Question: I'd like to implement my own semi-transparent scrollbar, that draws on top of the QListWidget instead of taking up permanent space in its viewport. I do not wish to use QML as my QListWidget and its dynamic content is already fully developed over 6 months now.
How can I achieve that. Stylesheets are useless for that purpose as they will not determine the positioning of the scrollbar. I'd like it to be on top of the QListWidget, not on its side, taking up its space.
I'm talking about something in the neighborhood of this:

Any hints as to how to do that will be appreciated.
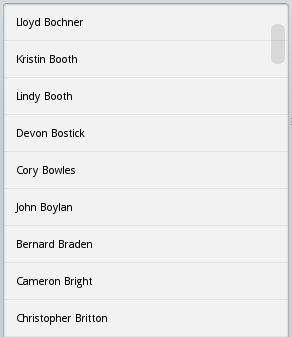
Answer: What you are trying to do is a perfect example of one thing that persistently annoys me about qt - if there is some graphical effect that Qt's designers haven't thought of, creating it on your own is a pain, constant fight against Qt, and usually ends with giving up anyway.
I suspect that you do it with small screens on your mind (cell phones? tablets?), so i guess there is no other way to solve this problem.
What I am trying here is hacky, but otherwise you would probably have to rewrite entire scrollbar yourself just to add those few missing details. My proposition is:
'''
#ifndef MYSCROLLBAR_H
#define MYSCROLLBAR_H
#include <QScrollBar>
class MyScrollBar : public QScrollBar
{
Q_OBJECT
public:
explicit MyScrollBar(QWidget *parent = 0);
protected:
void showEvent ( QShowEvent * event );
signals:
public slots:
void updateMask();
};
#endif // MYSCROLLBAR_H
'''
And in myscrollbar.cpp
'''
#include "myscrollbar.h"
#include <QPaintEvent>
#include <QRegion>
#include <QStyleOptionSlider>
MyScrollBar::MyScrollBar(QWidget *parent) :
QScrollBar(parent)
{
connect(this, SIGNAL(valueChanged(int)), this, SLOT(updateMask()));
}
void MyScrollBar::updateMask(){
QStyleOptionSlider opt;
initStyleOption(&opt);
QRegion r(style()->subControlRect(QStyle::CC_ScrollBar, &opt, QStyle::SC_ScrollBarSlider, this));
r+= style()->subControlRect(QStyle::CC_ScrollBar, &opt, QStyle::SC_ScrollBarAddLine, this);
r+= style()->subControlRect(QStyle::CC_ScrollBar, &opt, QStyle::SC_ScrollBarSubLine, this);
setMask(r);
}
void MyScrollBar::showEvent ( QShowEvent * event ){
QScrollBar::showEvent(event);
updateMask();
}
'''
Such scroller will be transparent (both visually and event-wise) in any of it's non-vital parts. It still creates some artifacts on widgets laying below it - I guess 'setMask()' was never supposed to be used like this. To mitigate it you can connect 'valueChanged()' signal to 'update()' slot of the viewport of your list widget. This worked nice on my toy-example, but if you embed custom widgets in your list it might become unbearable to cope with. It might also run you into performance problems in case of more complex applications - especially if you write for mobile platforms.
Alternatively you can just "fork" entire QScrollBar class and simply modify it's paintEvent to use less subControls than SC_All - with additional 'setAttribute(Qt::WA_OpaquePaintEvent, false);' in constructor it should provide visual transparency. Then you should also forward mouse events (if not hitting anything important) to your viewport of list widget (again, trouble with custom widgets in view).
Now what remains is writing your own layout class (or just manually positioning it) that will put both listview and scrollbar on one another in correct positions - QStackedLayout sounds nice, but it allows only one layer to be visible at any given time - clearly not what we are looking for.
Last step is switching off default scrollbars on view, and connecting signals/slots of the default (invisible) scrollbar to slots/signals of your scrollbar, to achieve effect of actual scrolling.
Shortly this will require a of coding to get done. Are you sure that such a simple effect is worth it?
** EDIT: **
I create a layout class for stacking widgets on top of one another - this question gave me motivation to do it finally ;)
'''
#ifndef STACKLAYOUT_H
#define STACKLAYOUT_H
#include <QLayout>
class StackLayout : public QLayout
{
Q_OBJECT
public:
StackLayout();
explicit StackLayout(QWidget *parent);
~StackLayout();
void addItem ( QLayoutItem * item );
int count () const;
Qt::Orientations expandingDirections () const;
bool hasHeightForWidth () const;
int heightForWidth ( int w ) const;
QLayoutItem * itemAt ( int index ) const;
bool isEmpty () const;
QSize maximumSize () const;
int minimumHeightForWidth ( int w ) const;
QSize minimumSize () const;
void setGeometry ( const QRect & r );
QSize sizeHint () const;
QLayoutItem * takeAt ( int index );
private:
QList<QLayoutItem *> itemList;
};
#endif // STACKLAYOUT_H
'''
And the stacklayout.cpp file:
'''
StackLayout::StackLayout()
:QLayout()
{}
StackLayout::StackLayout(QWidget *parent) :
QLayout(parent)
{
}
StackLayout::~StackLayout(){
QLayoutItem *item;
foreach (item, itemList){
delete item;
}
}
void StackLayout::addItem ( QLayoutItem * item ){
itemList.append(item);
}
int StackLayout::count () const{
return itemList.count();
}
Qt::Orientations StackLayout::expandingDirections () const{
Qt::Orientations result = 0;
QLayoutItem *item;
foreach (item, itemList){
result = result | item->expandingDirections();
}
return result;
}
bool StackLayout::hasHeightForWidth () const{
QLayoutItem *item;
foreach (item, itemList){
if (item->hasHeightForWidth())
return true;
}
return false;
}
int StackLayout::heightForWidth ( int w ) const{
int result = 0;
QLayoutItem *item;
foreach (item, itemList){
if (item->hasHeightForWidth())
result = qMax(result, item->heightForWidth(w));
}
return result;
}
QLayoutItem * StackLayout::itemAt ( int index ) const{
if (index<itemList.count())
return itemList[index];
return 0;
}
bool StackLayout::isEmpty () const{
QLayoutItem *item;
foreach (item, itemList){
if (!item->isEmpty())
return false;
}
return true;
}
QSize StackLayout::maximumSize () const{
QSize result=QLayout::maximumSize();
QLayoutItem *item;
foreach (item, itemList){
result = result.boundedTo(item->maximumSize());
}
return result;
}
int StackLayout::minimumHeightForWidth ( int w ) const{
int result = 0;
QLayoutItem *item;
foreach (item, itemList){
if (item->hasHeightForWidth())
result = qMax(result, item->minimumHeightForWidth(w));
}
return result;
}
QSize StackLayout::minimumSize () const{
QSize result=QLayout::minimumSize();
QLayoutItem *item;
foreach (item, itemList){
result = result.expandedTo(item->minimumSize());
}
return result;
}
void StackLayout::setGeometry ( const QRect & r ){
QLayoutItem *item;
foreach (item, itemList){
item->setGeometry(r);
}
}
QSize StackLayout::sizeHint () const{
QSize result=QSize(0,0);
QLayoutItem *item;
foreach (item, itemList){
result = result.expandedTo(item->sizeHint());
}
return result;
}
QLayoutItem * StackLayout::takeAt ( int index ){
if (index < itemList.count())
return itemList.takeAt(index);
return 0;
}
'''
Assuming you already have some nice transparent scrollbar, to insert it you would do:
'''
QWidget* w = new QWidget();
StackLayout* sl = new StackLayout(w);
QListView* lv = new QListView(w);
sl->addWidget(lv);
QHBoxLayout* hbl = new QHBoxLayout();
sl->addItem(hbl);
TransparentScrollBar* tsc = new TransparentScrollBar(w);
hbl->addWidget(tsc,0);
hbl->insertStretch(0,1);
'''